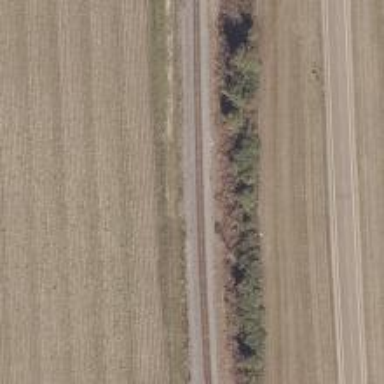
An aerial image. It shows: Railway track.